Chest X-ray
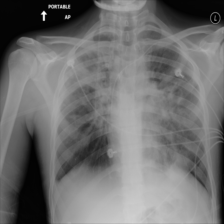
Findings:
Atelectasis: negative
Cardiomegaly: negative
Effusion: negative
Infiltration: positive
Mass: negative
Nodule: positive
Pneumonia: negative
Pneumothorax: negative
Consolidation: negative
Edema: negative
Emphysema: negative
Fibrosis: negative
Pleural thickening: negative
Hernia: negative